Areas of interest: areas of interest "Deli Comprehensive Building"
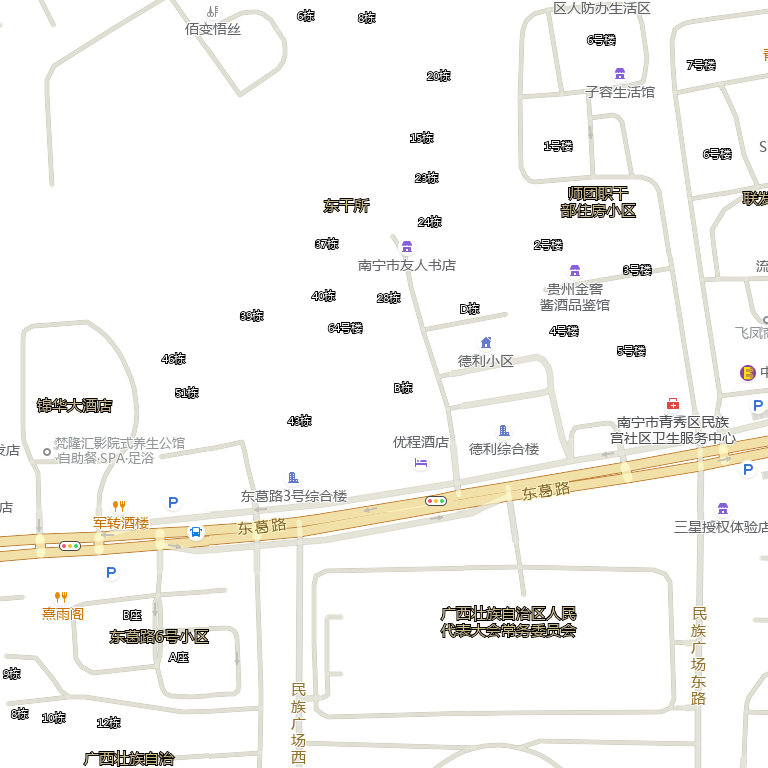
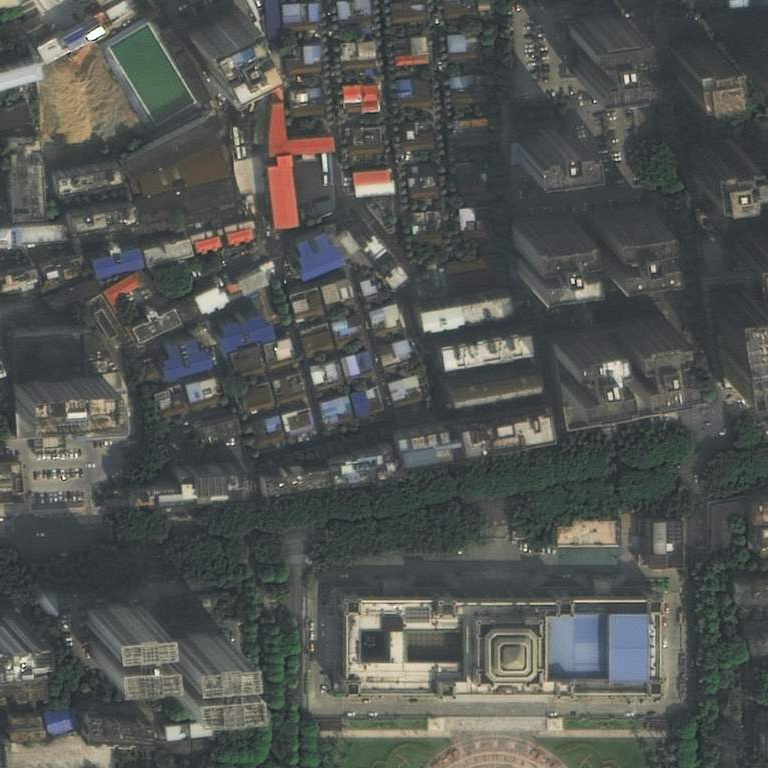